Question: I am trying to use css to create a background like the yellow in the diagram included.

I have spent some time experimenting with using the :after but I can't get the triangle into the right place, and to be the right width.
I don't really want to use an image if I can use css.
'''
<aside class="quickcontactform">
<div class="quickcontactformheader">
<h2>Need help evicting a tenant?</h2>
<h3>Don't Delay</h3>
<p>Please complete the form below</p>
</div>
<p>'ere is more content sire</p>
<p>a be a pleased with it I am</p>
</aside></div>
'''
And some css
'''
.quickcontactform {
width:350px;
float:right;
background:#fff;border-radius:10px;
overflow:hidden;
}
.quickcontactformheader {
background:#f0cf35;
position:relative;
}
.quickcontactformheader:after {
content:'';
position:absolute;
bottom:0px;
width: 0;
height: 0;
border-left: 50px solid transparent;
border-right: 50px solid transparent;
border-top: 100px solid red;
}
'''
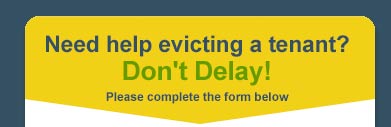
Answer: checkout my fiddle: <URL>
I have modified your css a bit
'''
<aside class="quickcontactform">
<div class="quickcontactformheader">
<h2>Need help evicting a tenant?</h2>
<h3>Don't Delay</h3>
<p>Please complete the form below</p>
</div>
<p>'ere is more content sire</p>
<p>a be a pleased with it I am</p>
</aside>
'''
'''
.quickcontactform {
width:350px;
float:right;
background:#fff;
border-radius:10px;
overflow:hidden;
}
.quickcontactformheader {
background:#f0cf35;
position:relative;
}
.quickcontactformheader:after {
content:'';
position:absolute;
top:100%;
width: 0;
height: 0;
border-left: 175px solid transparent;
border-right: 175px solid transparent;
border-top: 30px solid #f0cf35;
}
'''